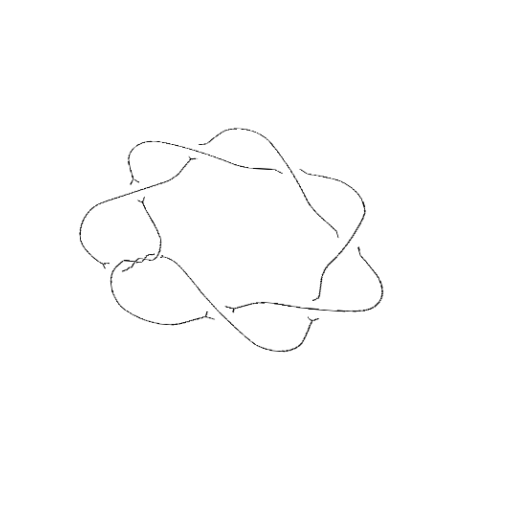
Crossing number: 10